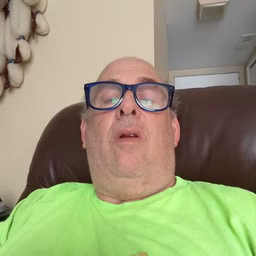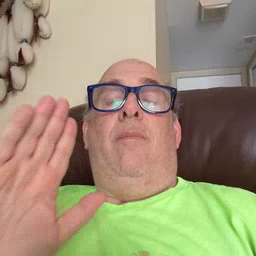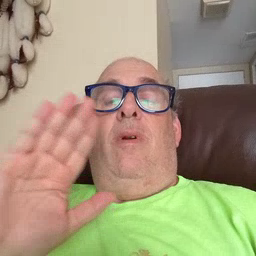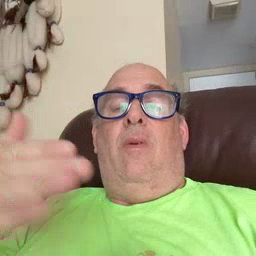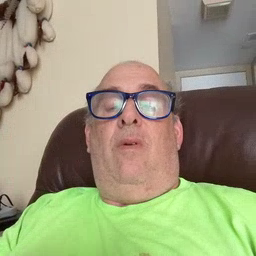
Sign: bedroom